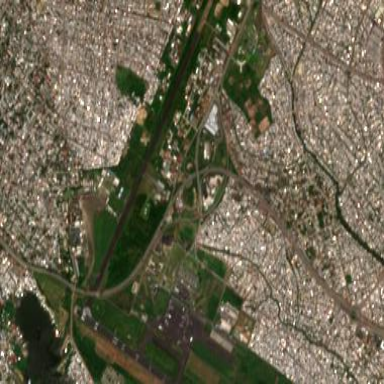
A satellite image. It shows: Area designated as taxiway at the airport.